Field crop: maize
Growth stage: 1
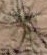
Species: salsola